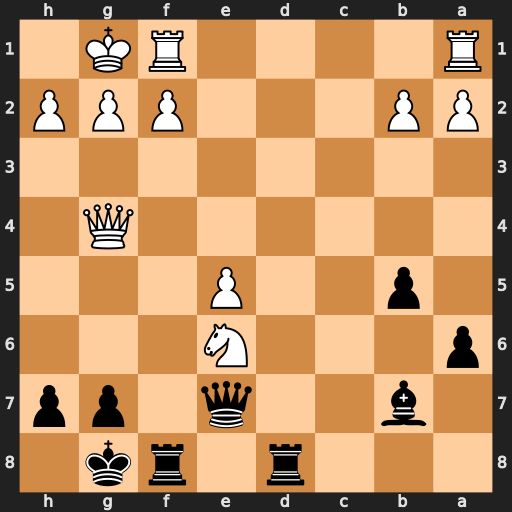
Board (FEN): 3r1rk1/1b2q1pp/p3N3/1p2P3/6Q1/8/PP3PPP/R4RK1
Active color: b
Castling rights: -
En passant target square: -
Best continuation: Bc8 Qxg7+ Qxg7 Nxg7 Kxg7